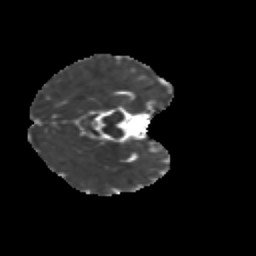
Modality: MD
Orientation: axial
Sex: male
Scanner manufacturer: siemens
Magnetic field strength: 3 T
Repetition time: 5 s
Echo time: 0.071 s